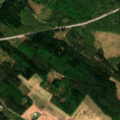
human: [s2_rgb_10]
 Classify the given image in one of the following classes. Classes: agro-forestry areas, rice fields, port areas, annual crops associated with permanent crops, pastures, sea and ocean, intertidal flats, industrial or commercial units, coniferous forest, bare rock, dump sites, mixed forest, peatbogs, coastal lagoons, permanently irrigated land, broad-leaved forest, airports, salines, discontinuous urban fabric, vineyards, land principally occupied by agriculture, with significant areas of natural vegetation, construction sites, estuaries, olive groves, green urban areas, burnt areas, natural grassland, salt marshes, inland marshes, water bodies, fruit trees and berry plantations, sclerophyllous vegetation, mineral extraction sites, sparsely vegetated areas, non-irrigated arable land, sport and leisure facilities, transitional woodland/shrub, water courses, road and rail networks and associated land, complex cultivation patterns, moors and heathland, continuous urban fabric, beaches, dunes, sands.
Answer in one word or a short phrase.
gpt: non-irrigated arable land, coniferous forest, mixed forest, transitional woodland/shrub